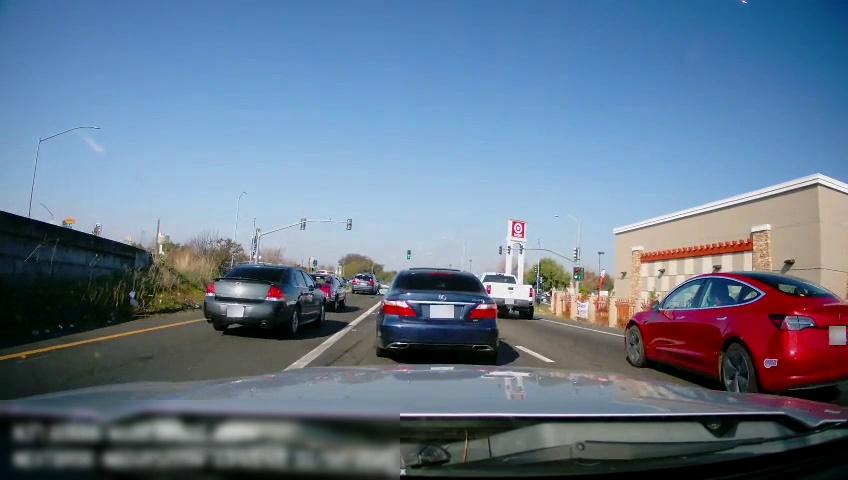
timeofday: Day
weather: Sunny
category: Drivable Space
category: Vehicles | Car
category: Vehicles | Truck
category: Vehicles | Car
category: Vehicles | SUV
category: Vehicles | Car
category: Vehicles | Car
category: Vehicles | Car
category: Lanes | Alternate Lane
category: Lanes | Alternate Lane
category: Lanes | Current Lane
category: Lanes | Current Lane
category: Traffic | Lights
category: Traffic | Lights
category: Traffic | Lights
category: Traffic | Lights
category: Traffic | Lights
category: Traffic | Lights
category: Traffic | Lights
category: Traffic | Lights
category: Traffic | Lights